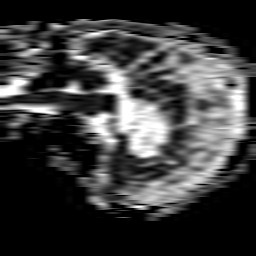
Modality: ADC
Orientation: sagittal
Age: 78
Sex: male
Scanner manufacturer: philips
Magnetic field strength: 1.5 T
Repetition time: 4.817 s
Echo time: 0.07764 s